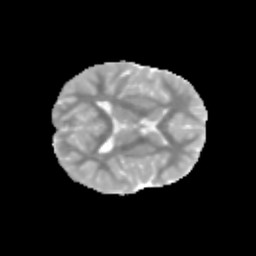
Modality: MD
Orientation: axial
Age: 9
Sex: female
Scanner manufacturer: siemens
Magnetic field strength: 3 T
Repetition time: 3.8 s
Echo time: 0.07 s